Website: crate-barrel
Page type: stored-credit-cards
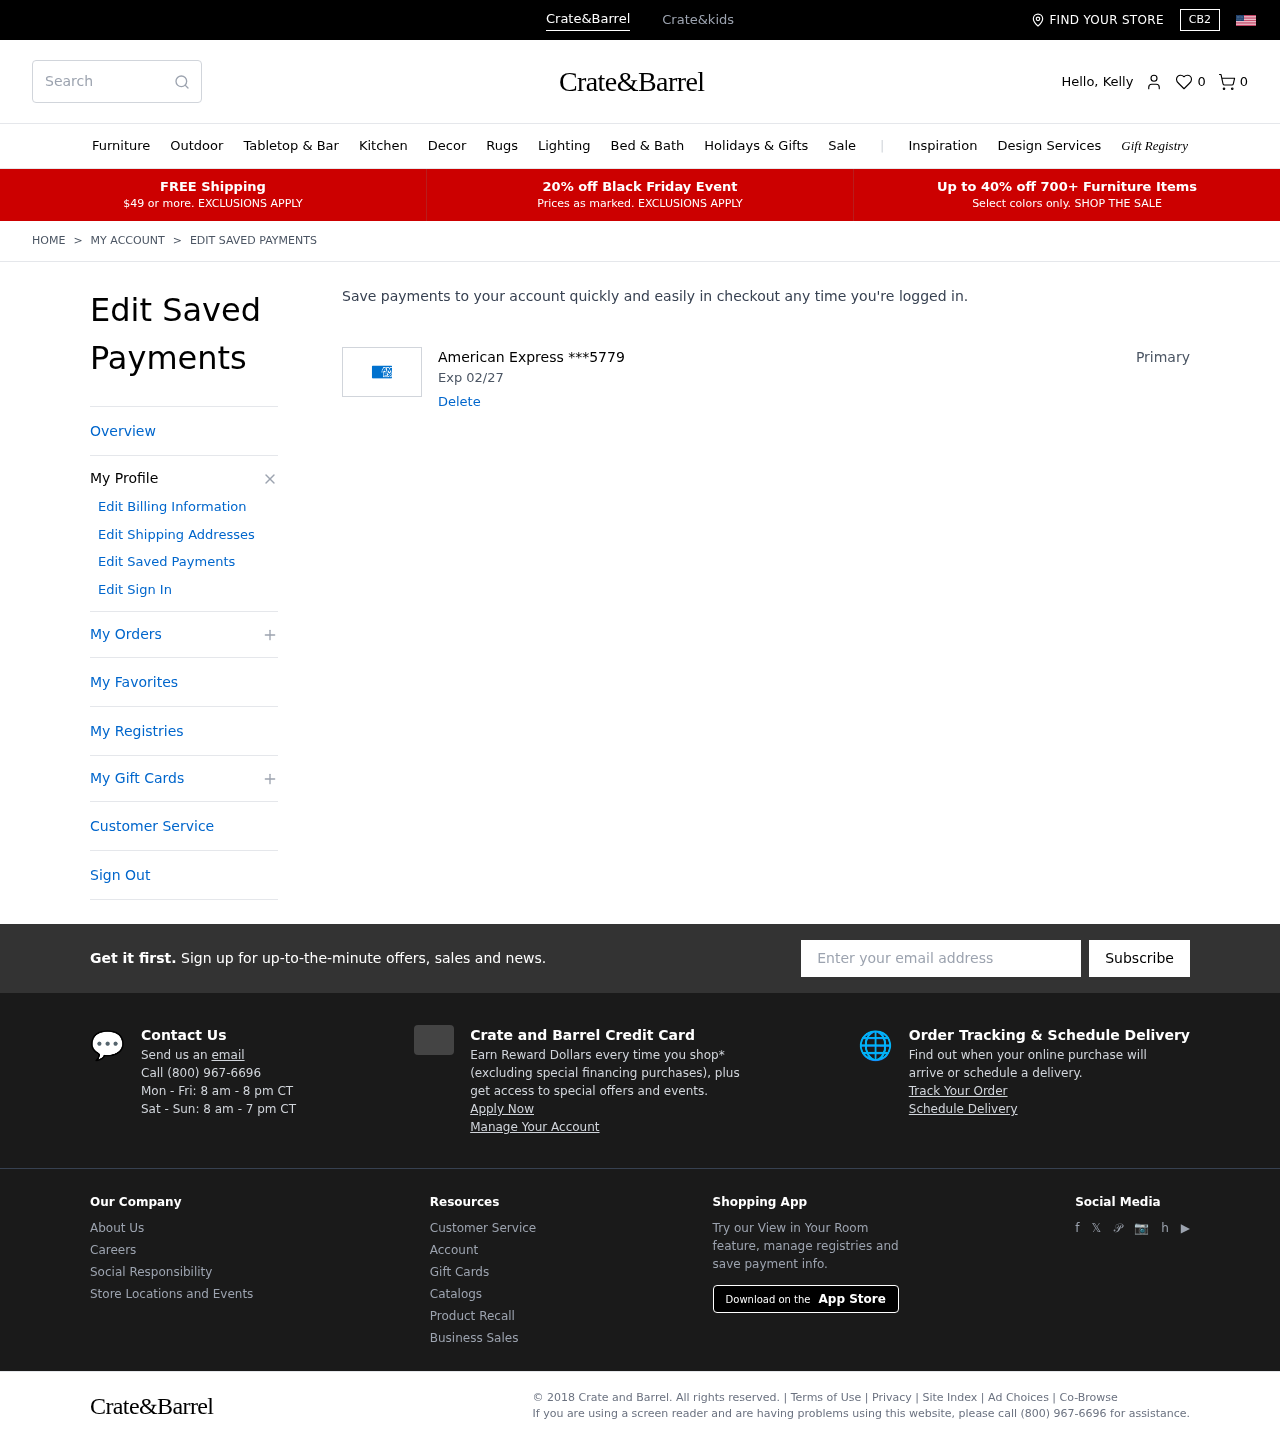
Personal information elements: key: PII_CARD_EXPIRY
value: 02/27
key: PII_CARD_LAST4
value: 5779
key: PII_CARD_TYPE
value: American Express
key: PII_FIRSTNAME
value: Kelly
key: PII_EMAIL
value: kellyjackson@gmail.com
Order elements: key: ORDER_NUM_ITEMS
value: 0
Search elements: key: HEADER_SEARCH
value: Search
Other elements: key: FAVORITES_COUNT
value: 0